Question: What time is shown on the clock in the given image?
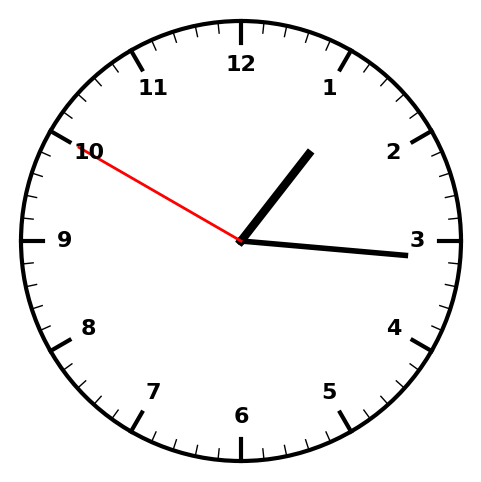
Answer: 01:15:50